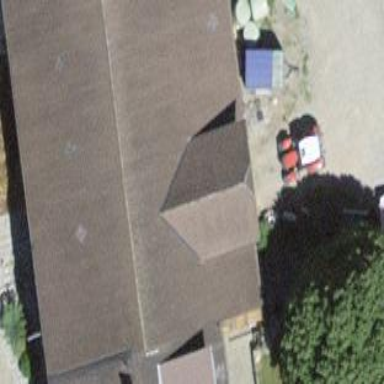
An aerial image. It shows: Farm building.